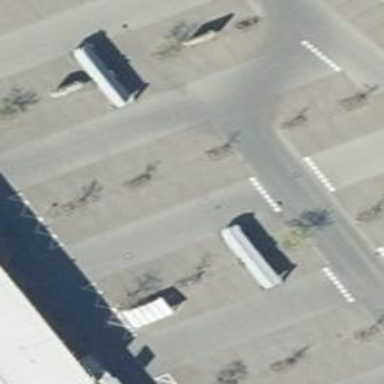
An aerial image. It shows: Road serving as parking aisle.